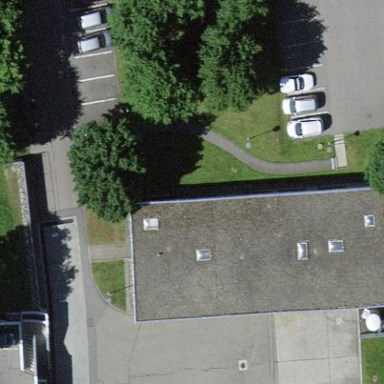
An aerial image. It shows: Service building.